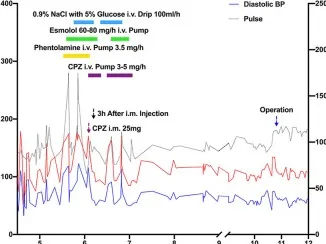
Patient 3.
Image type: chart (chart)